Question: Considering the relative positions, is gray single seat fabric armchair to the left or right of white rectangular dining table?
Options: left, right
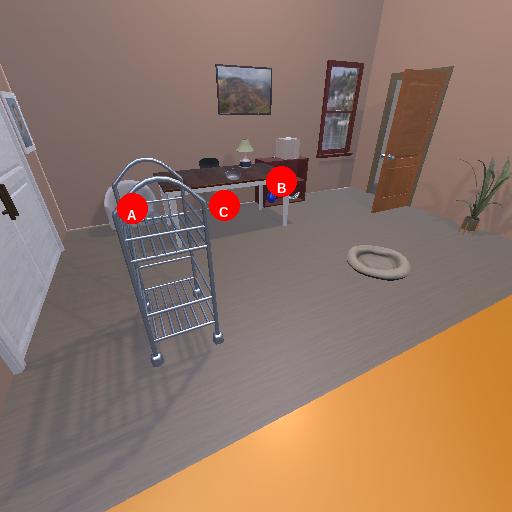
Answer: left